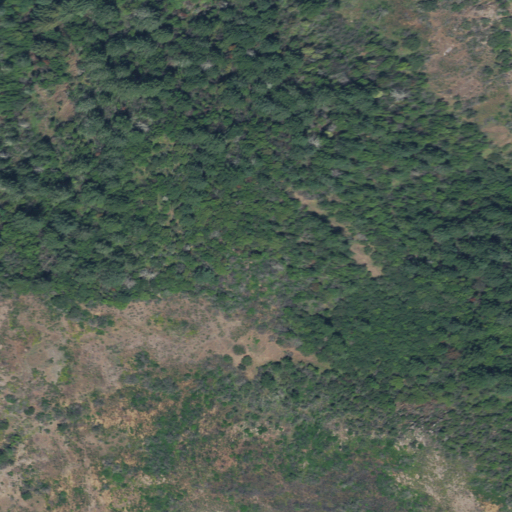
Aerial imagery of ridge(s) in California named Sugarloaf Ridge containing evergreen forest, grassland, shrub, and mixed forest